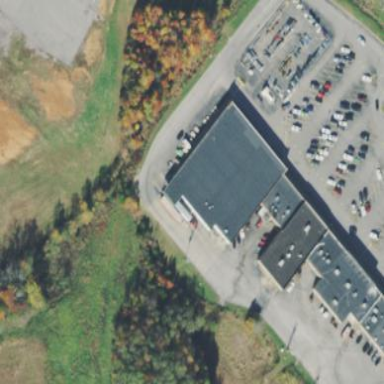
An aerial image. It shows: Country store in retail building.